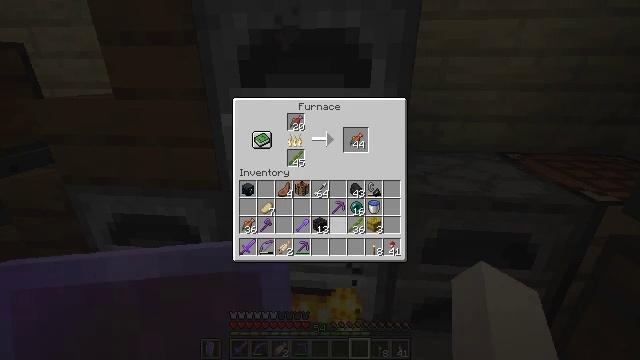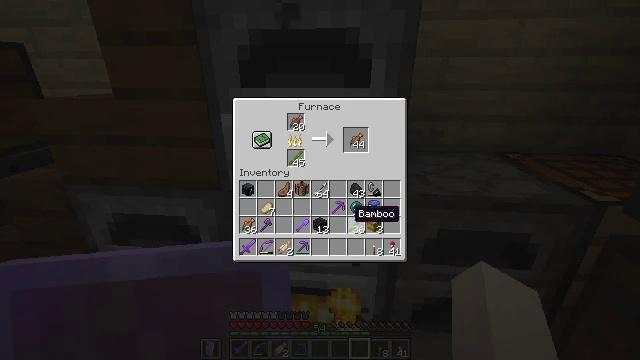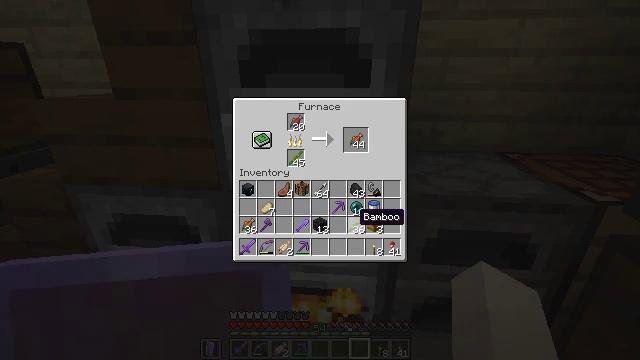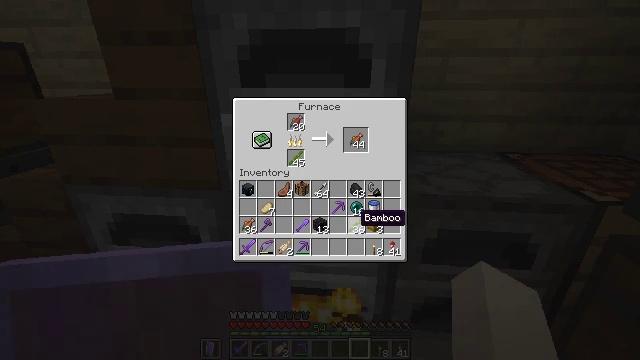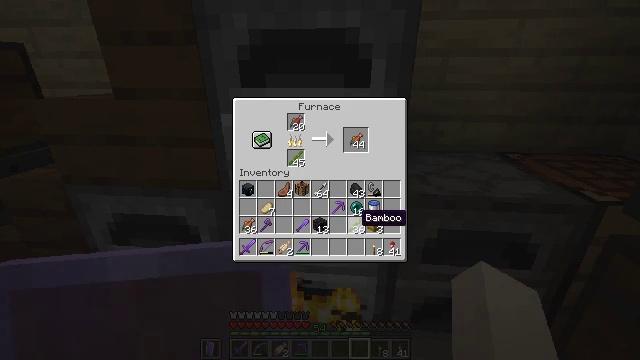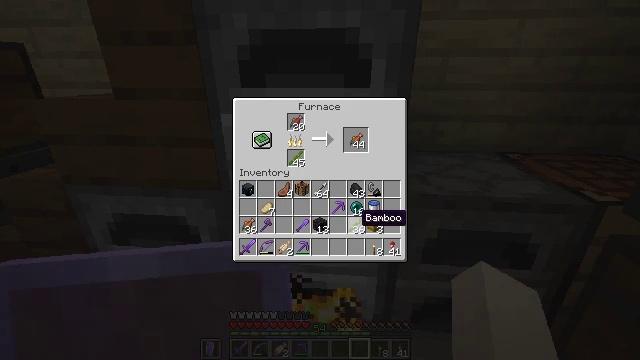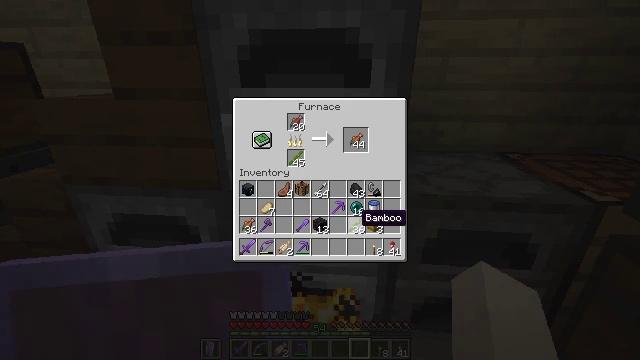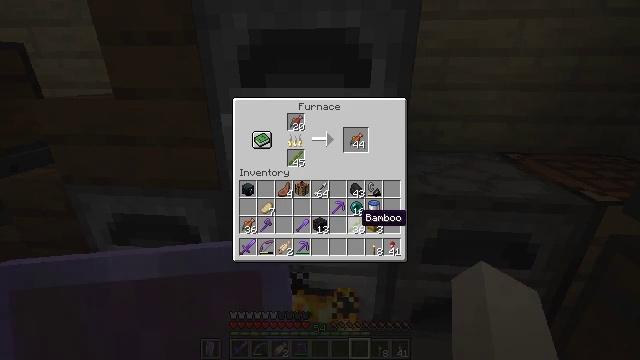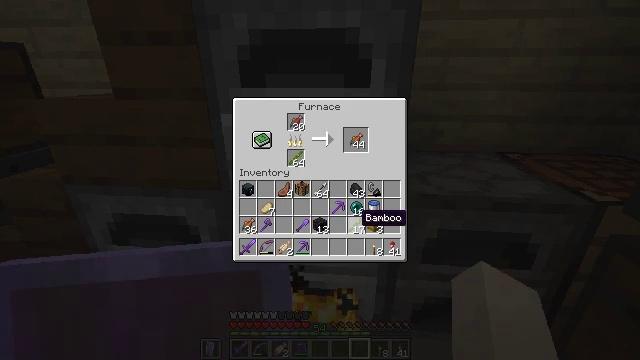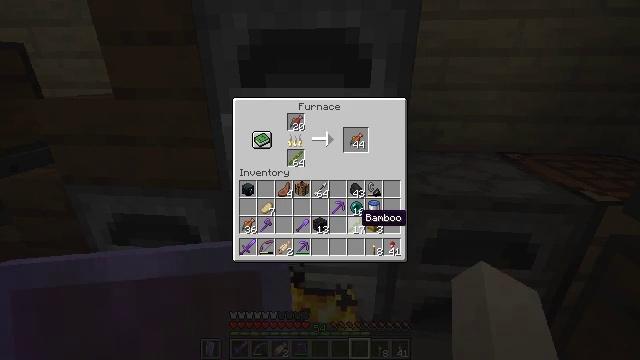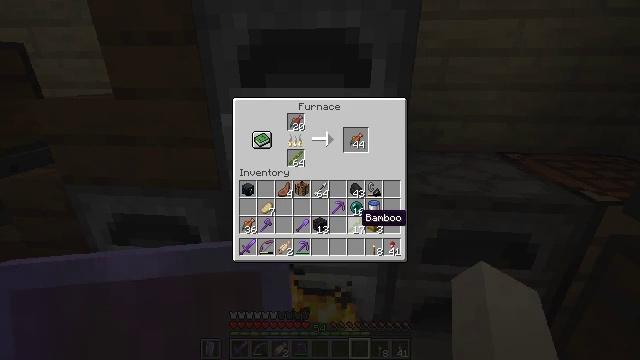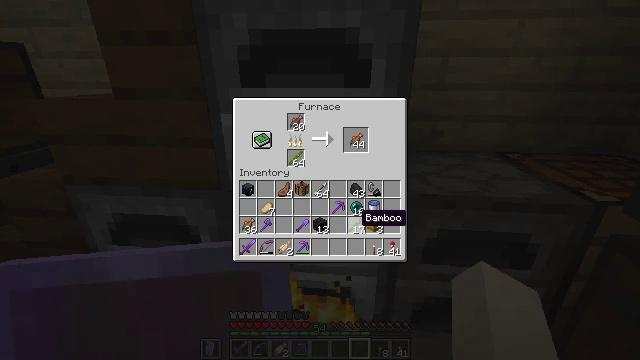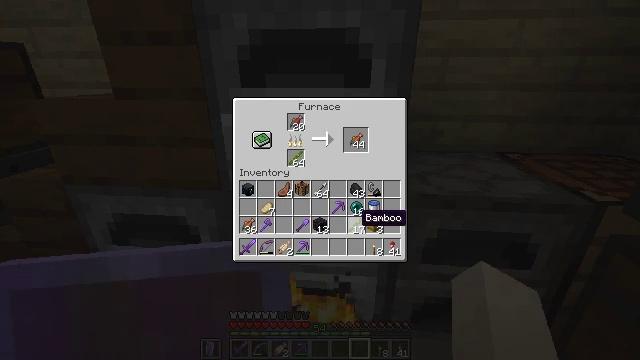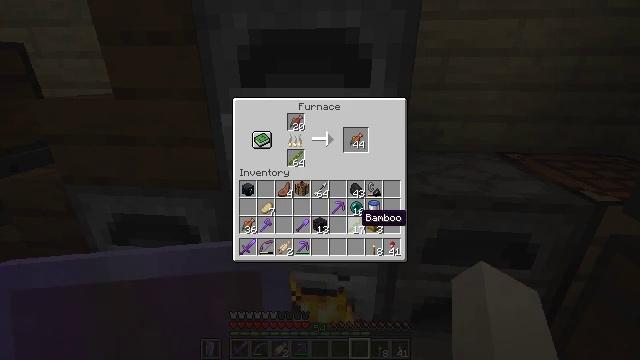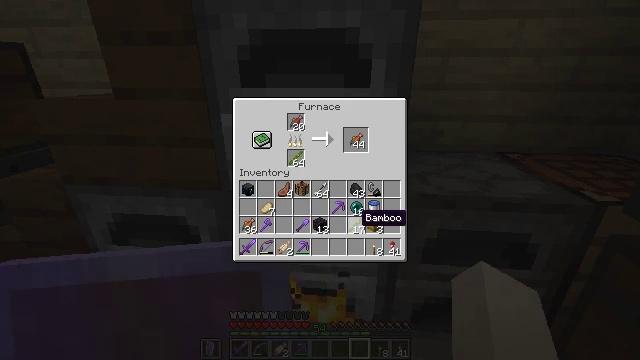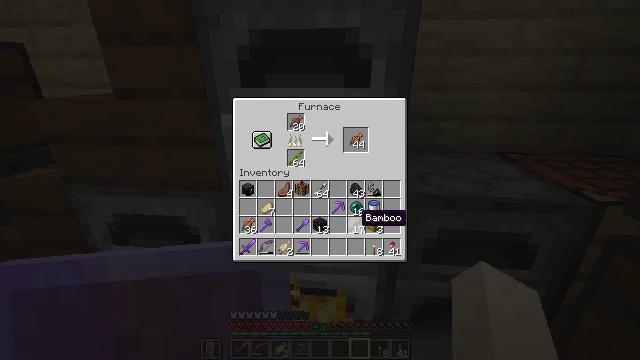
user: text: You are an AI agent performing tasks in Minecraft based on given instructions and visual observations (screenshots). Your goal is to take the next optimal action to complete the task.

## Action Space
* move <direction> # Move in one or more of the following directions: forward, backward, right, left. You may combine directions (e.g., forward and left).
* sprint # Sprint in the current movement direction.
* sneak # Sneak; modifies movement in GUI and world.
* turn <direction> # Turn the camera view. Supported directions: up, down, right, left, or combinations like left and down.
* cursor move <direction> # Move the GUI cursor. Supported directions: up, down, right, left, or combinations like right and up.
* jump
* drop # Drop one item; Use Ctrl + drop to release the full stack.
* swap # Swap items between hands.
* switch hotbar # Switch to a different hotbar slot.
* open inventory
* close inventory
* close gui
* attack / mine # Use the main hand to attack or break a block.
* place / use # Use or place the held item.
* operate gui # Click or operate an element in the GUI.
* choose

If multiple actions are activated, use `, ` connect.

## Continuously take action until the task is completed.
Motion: motion action
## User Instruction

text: Break the chest to retrieve items inside.
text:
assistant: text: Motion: sneak
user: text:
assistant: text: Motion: sneak
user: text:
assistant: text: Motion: sneak
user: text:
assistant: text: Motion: sneak
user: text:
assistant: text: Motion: sneak
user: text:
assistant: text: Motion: sneak
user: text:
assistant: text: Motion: sneak
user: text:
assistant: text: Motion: sneak, attack / mine
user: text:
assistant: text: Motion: sneak, attack / mine
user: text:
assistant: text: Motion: sneak, attack / mine
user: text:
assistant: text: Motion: sneak, attack / mine
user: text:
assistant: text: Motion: sneak, attack / mine
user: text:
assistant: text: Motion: sneak, attack / mine
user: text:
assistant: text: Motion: sneak, attack / mine
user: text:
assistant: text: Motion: sneak, attack / mine
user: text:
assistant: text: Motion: sneak, attack / mine
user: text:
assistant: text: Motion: sneak, attack / mine
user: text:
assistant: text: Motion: no_op
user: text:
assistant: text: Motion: no_op
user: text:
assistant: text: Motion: no_op
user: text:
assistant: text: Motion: no_op
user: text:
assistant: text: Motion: no_op
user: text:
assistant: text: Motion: turn right
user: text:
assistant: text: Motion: turn right and up
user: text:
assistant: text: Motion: turn right and up
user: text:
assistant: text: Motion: no_op
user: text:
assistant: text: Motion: no_op
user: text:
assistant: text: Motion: no_op
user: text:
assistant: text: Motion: no_op
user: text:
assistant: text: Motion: no_op